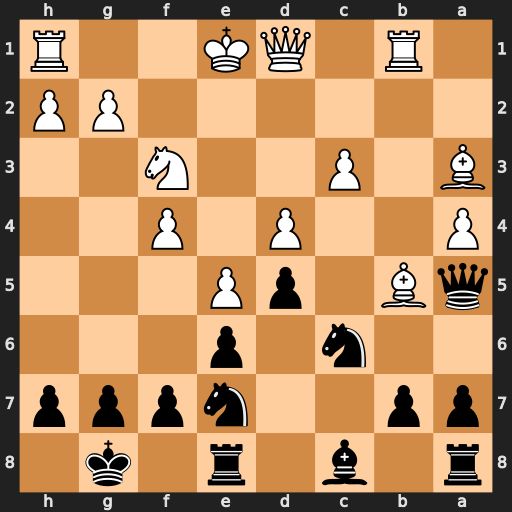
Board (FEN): r1b1r1k1/pp2nppp/2n1p3/qB1pP3/P2P1P2/B1P2N2/6PP/1R1QK2R
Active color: b
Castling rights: K
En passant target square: -
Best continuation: Qxc3+ Qd2 Qxa3